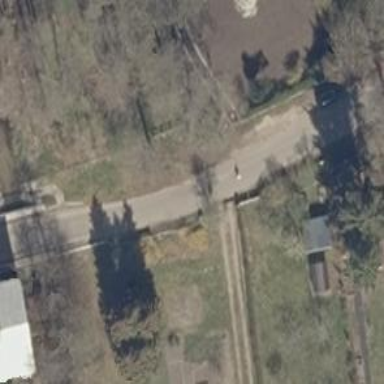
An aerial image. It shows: Smooth asphalt road in residential area.